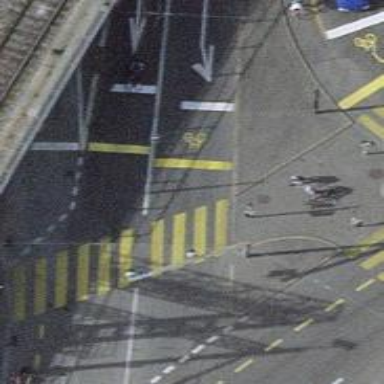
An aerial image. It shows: Road crossing with traffic signals.